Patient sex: M
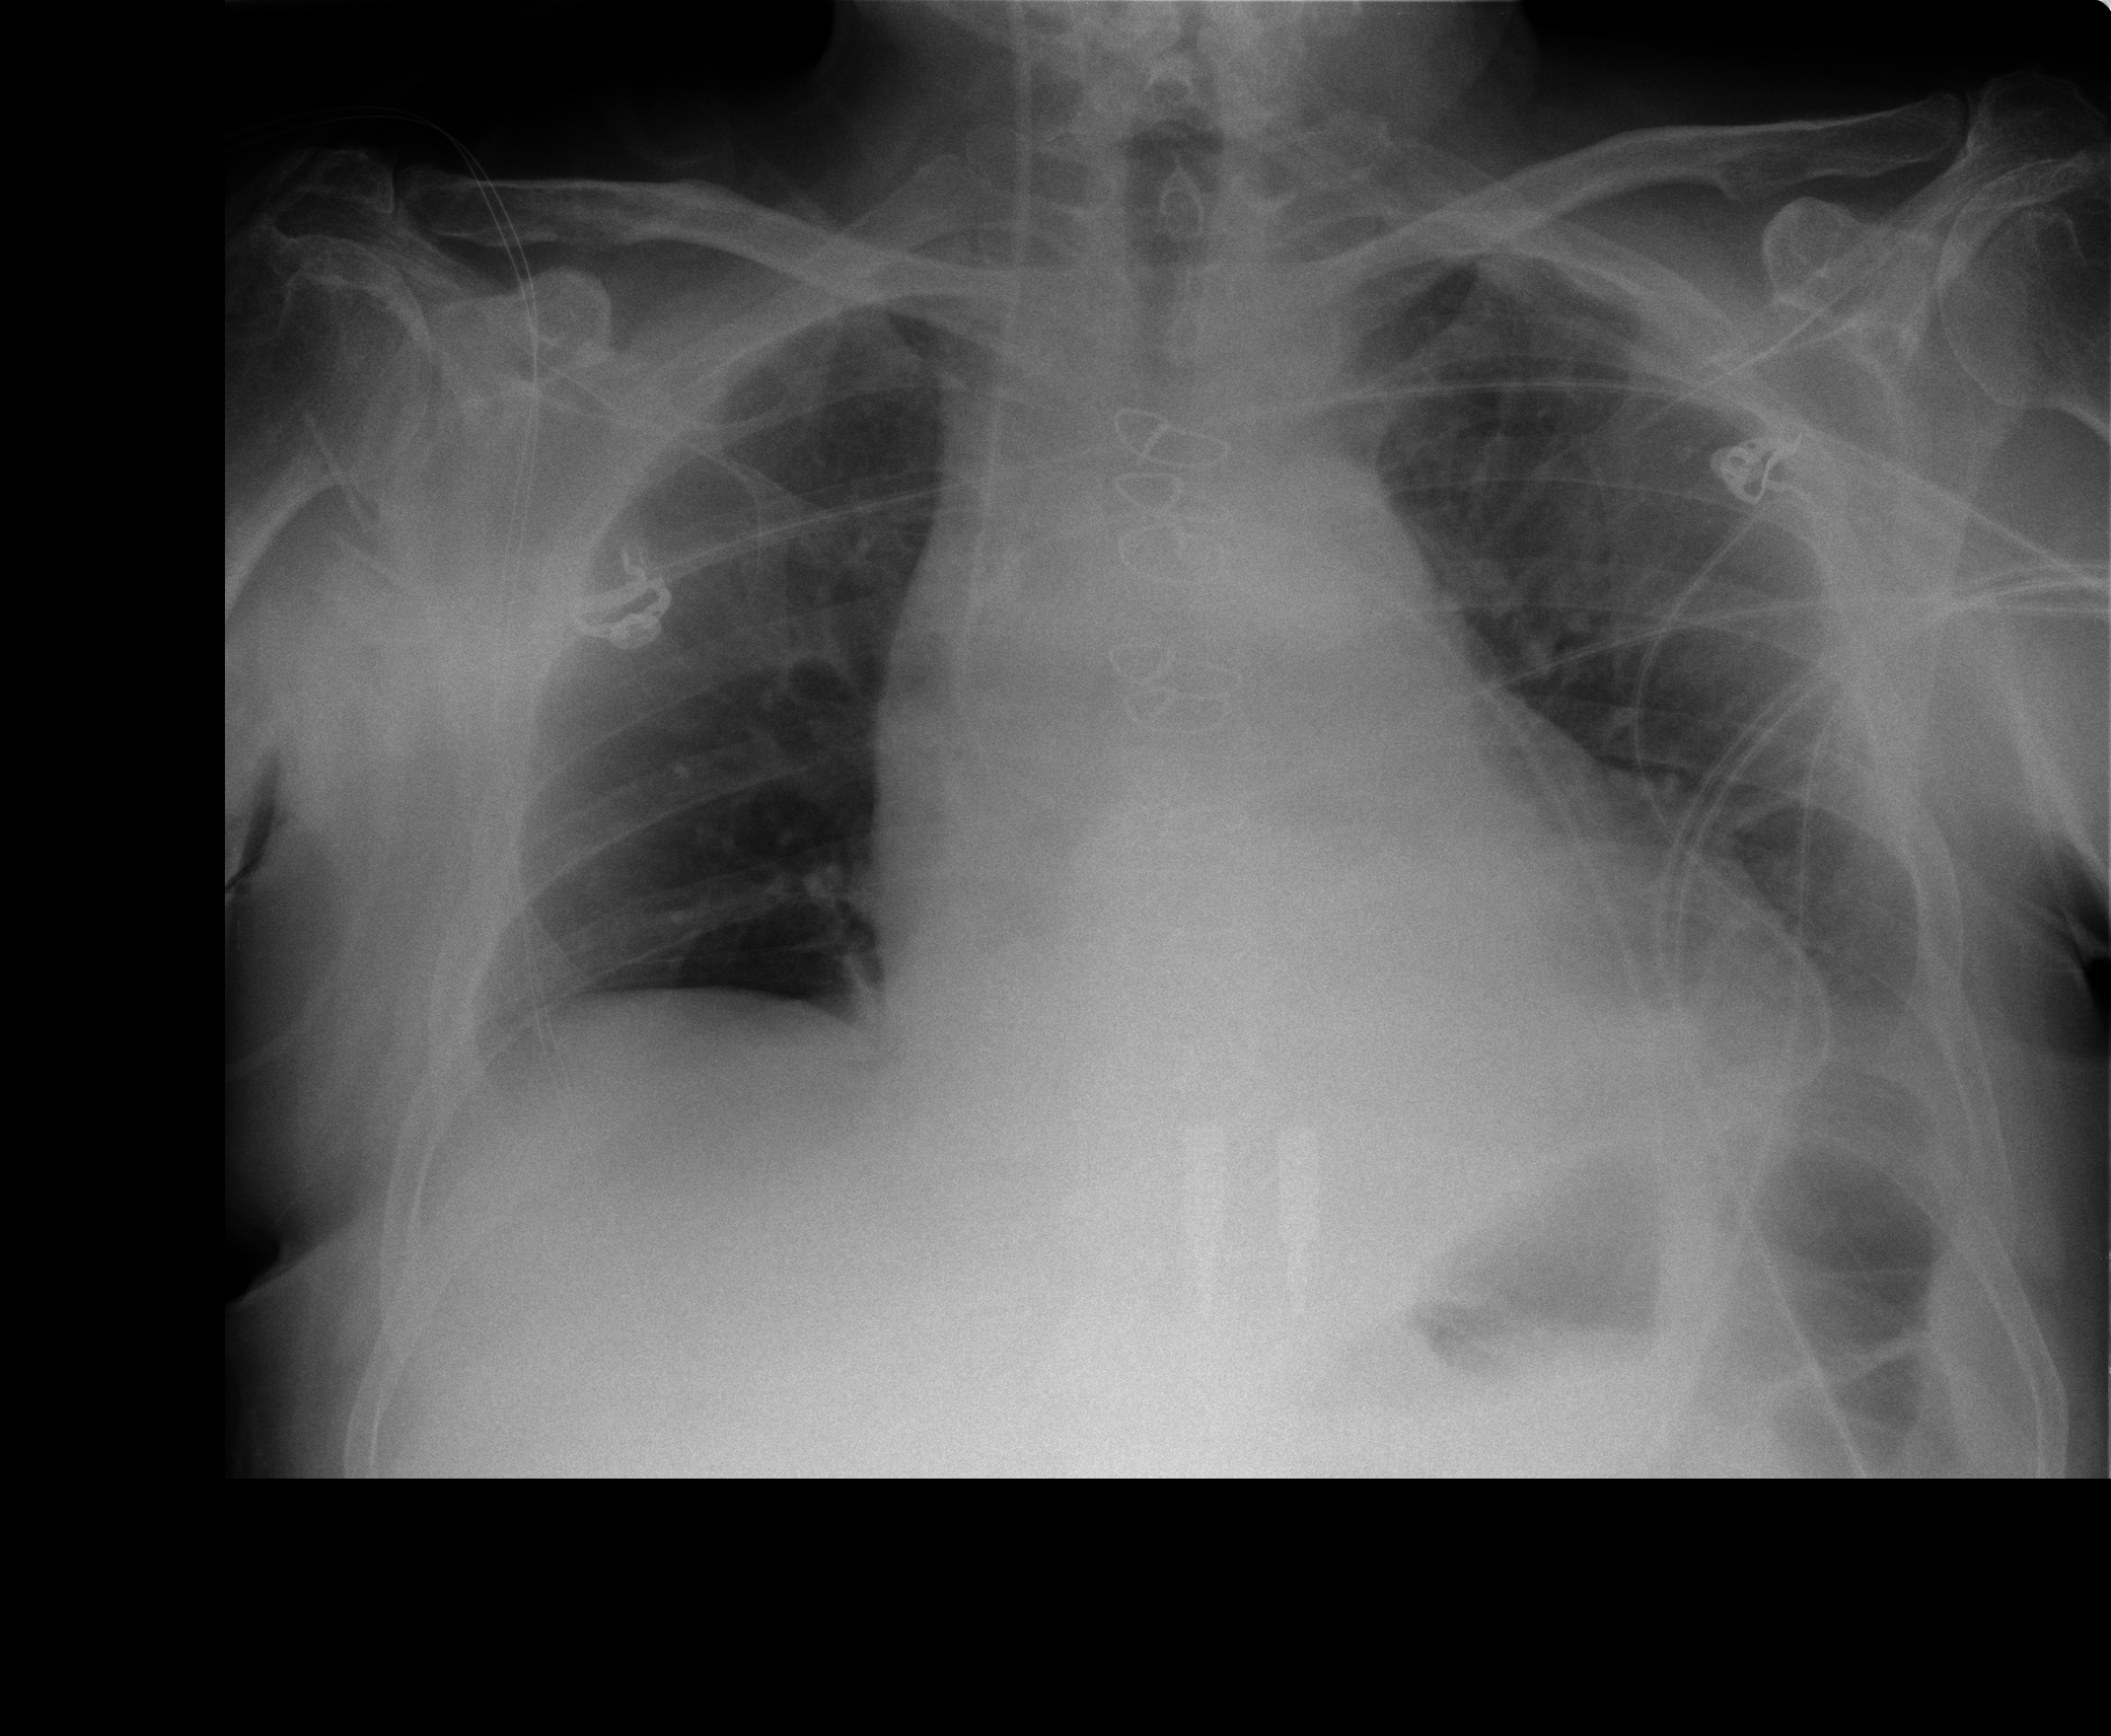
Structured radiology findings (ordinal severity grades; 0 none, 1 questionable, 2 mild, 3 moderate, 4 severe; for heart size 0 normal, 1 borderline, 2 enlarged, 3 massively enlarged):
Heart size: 2
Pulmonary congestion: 0
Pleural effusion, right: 0
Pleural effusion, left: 1
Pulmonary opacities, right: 0
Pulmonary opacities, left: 0
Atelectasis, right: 0
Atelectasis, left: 2